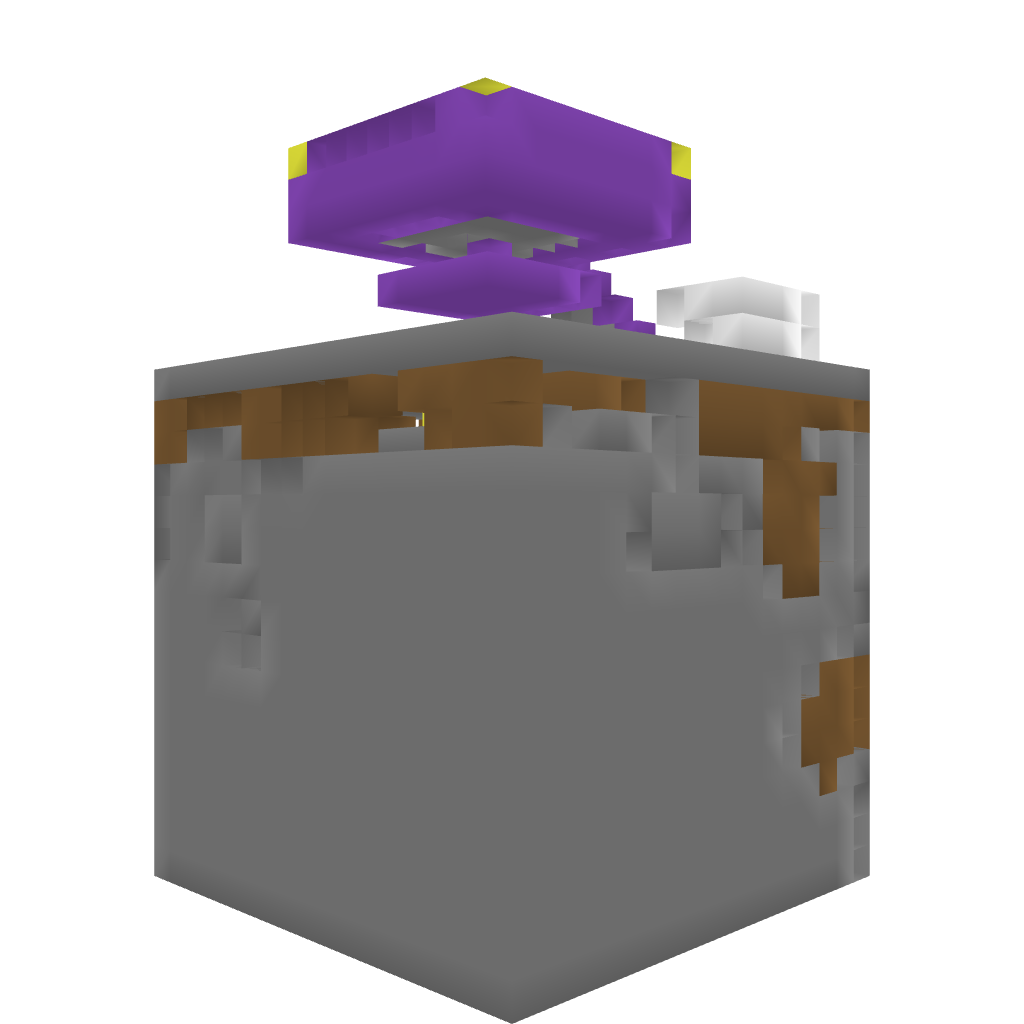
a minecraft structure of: Automatic player cannon bad low quality